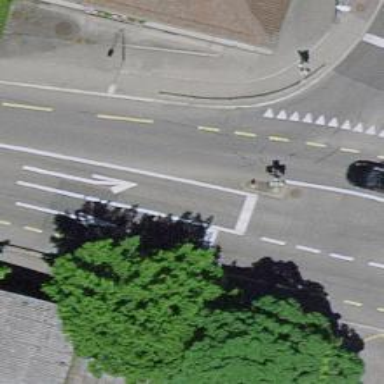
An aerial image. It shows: Road with traffic signals.